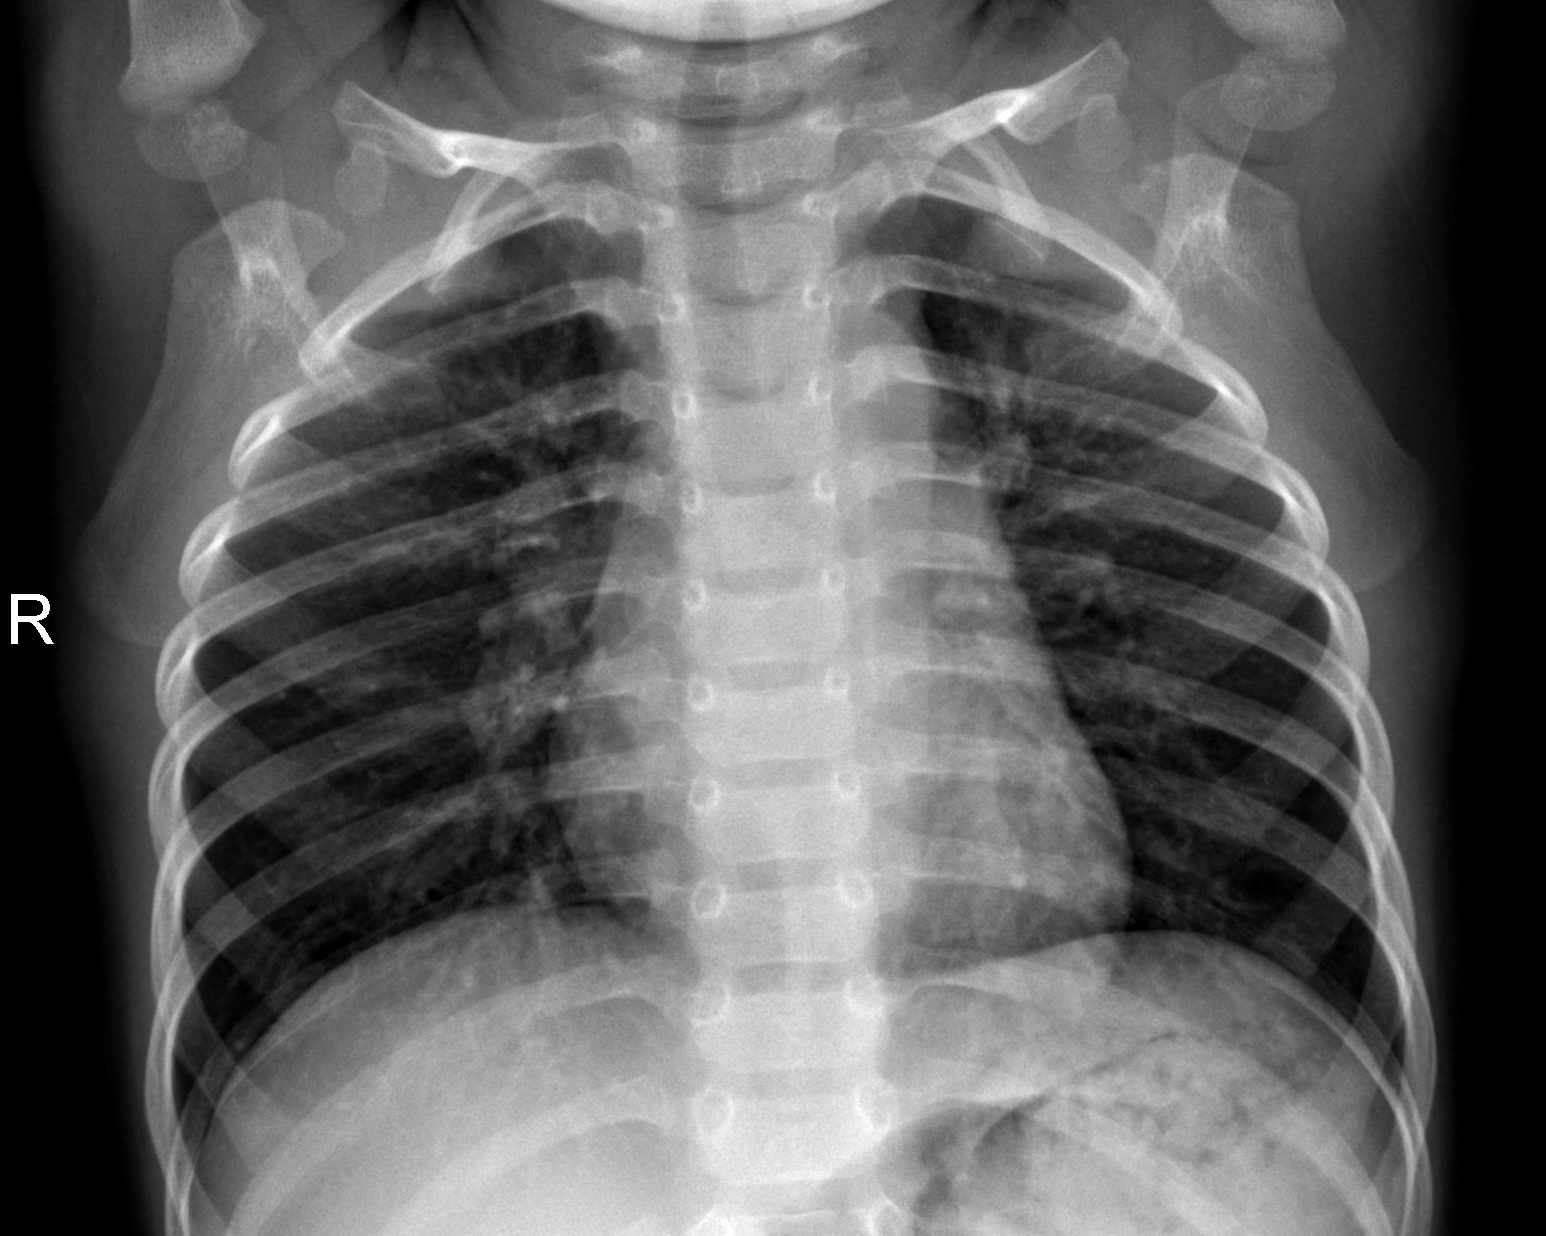
Diagnosis: NORMAL